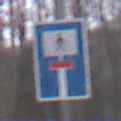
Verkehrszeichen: SackgasseFussgaengerDurchlaessig
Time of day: Midday
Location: Outdoor (Nature)
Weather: Overcast
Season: Autumn
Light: Natural